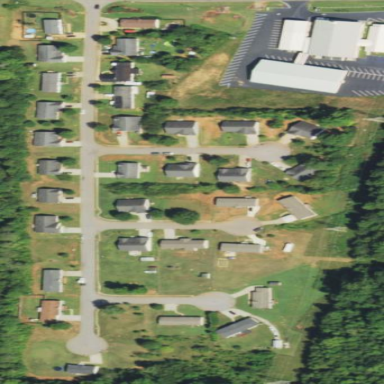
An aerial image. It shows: Residential neighbourhood.